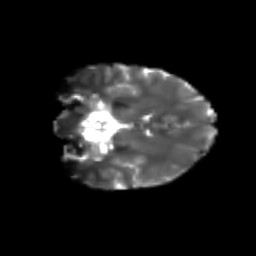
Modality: T2w
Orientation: coronal
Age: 20
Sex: female
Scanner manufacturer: siemens
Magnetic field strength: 3 T
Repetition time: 3.5 s
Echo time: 0.104 s